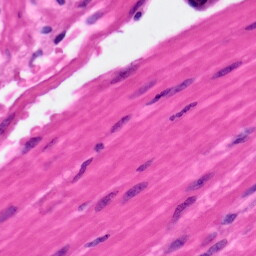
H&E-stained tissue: Pancreatic